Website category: sports
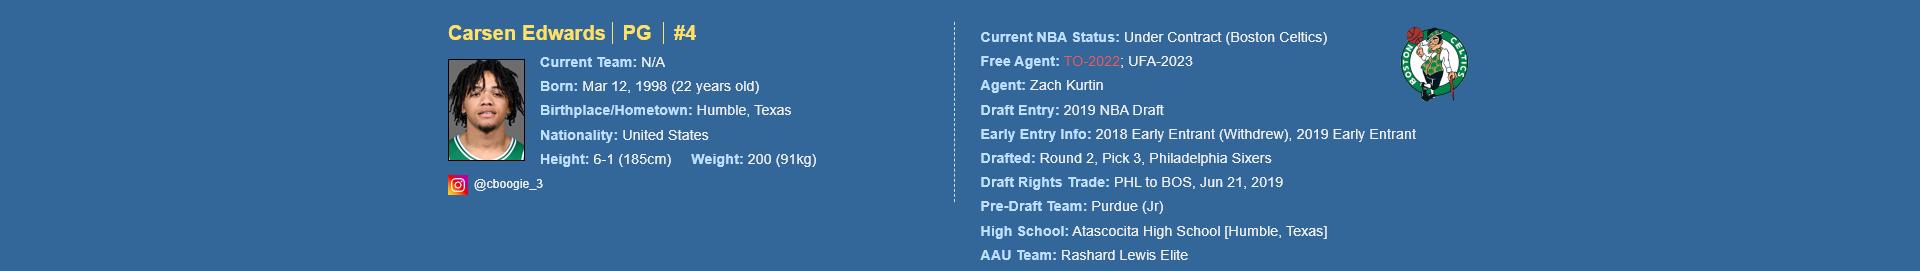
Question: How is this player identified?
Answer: Carsen Edwards

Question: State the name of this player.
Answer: Carsen Edwards

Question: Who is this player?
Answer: Carsen Edwards

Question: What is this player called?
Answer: Carsen Edwards

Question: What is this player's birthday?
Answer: Mar 12, 1998

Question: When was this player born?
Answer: Mar 12, 1998

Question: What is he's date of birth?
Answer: Mar 12, 1998

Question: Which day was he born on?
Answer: Mar 12, 1998

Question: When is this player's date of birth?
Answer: Mar 12, 1998

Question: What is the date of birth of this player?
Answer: Mar 12, 1998

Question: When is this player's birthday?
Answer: Mar 12, 1998

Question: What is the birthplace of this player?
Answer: Humble, Texas

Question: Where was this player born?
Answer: Humble, Texas

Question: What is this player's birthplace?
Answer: Humble, Texas

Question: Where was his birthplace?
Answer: Humble, Texas

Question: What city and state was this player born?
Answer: Humble, Texas

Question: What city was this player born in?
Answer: Humble, Texas

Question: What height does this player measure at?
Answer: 6-1 (185cm)

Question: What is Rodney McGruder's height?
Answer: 6-1 (185cm)

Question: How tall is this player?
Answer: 6-1 (185cm)

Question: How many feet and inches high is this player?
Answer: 6-1 (185cm)

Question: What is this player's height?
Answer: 6-1 (185cm)

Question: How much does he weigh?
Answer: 200 (91kg)

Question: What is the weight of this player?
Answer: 200 (91kg)

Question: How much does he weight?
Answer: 200 (91kg)

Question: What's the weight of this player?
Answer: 200 (91kg)

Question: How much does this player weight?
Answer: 200 (91kg)

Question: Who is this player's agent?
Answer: Zach Kurtin

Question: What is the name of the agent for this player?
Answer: Zach Kurtin

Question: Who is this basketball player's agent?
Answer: Zach Kurtin

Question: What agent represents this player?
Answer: Zach Kurtin

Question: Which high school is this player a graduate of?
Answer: Atascocita High School

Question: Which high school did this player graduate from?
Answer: Atascocita High School

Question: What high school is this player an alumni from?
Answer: Atascocita High School

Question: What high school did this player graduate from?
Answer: Atascocita High School

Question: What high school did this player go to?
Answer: Atascocita High School

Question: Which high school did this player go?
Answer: Atascocita High School